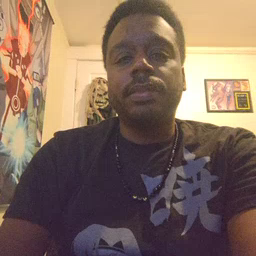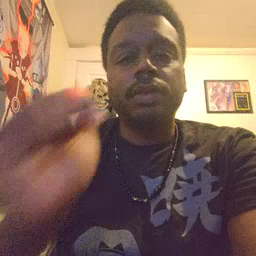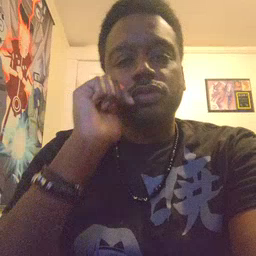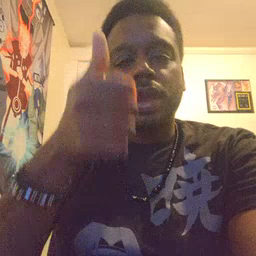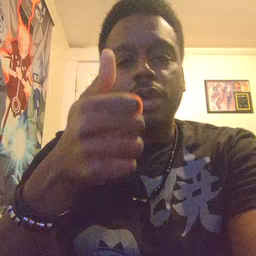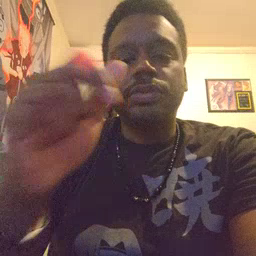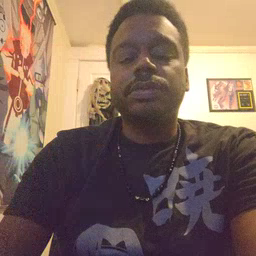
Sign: tomorrow